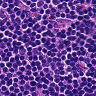
Metastatic tissue present: no